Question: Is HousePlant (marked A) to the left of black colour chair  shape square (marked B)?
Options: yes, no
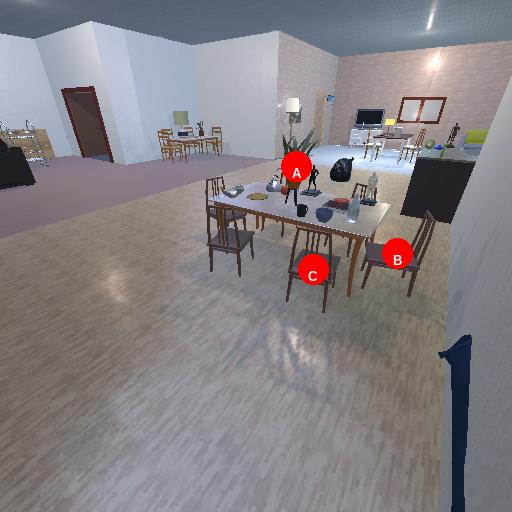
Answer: yes